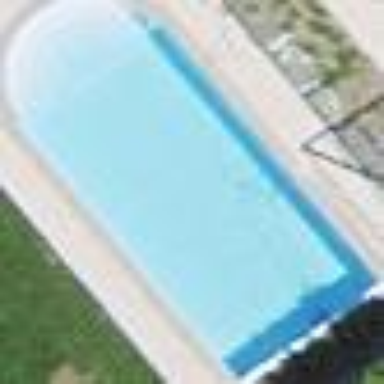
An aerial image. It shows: Swimming pool located in leisure land.